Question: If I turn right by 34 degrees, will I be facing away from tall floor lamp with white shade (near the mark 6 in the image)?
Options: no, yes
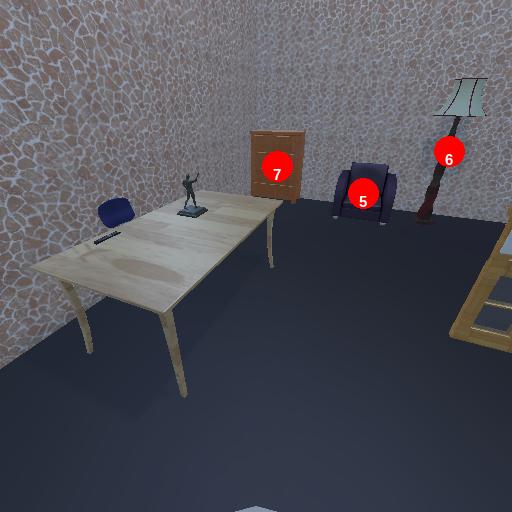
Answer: no